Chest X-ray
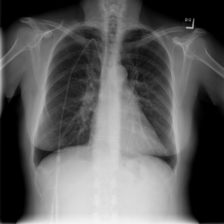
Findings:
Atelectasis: negative
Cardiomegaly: negative
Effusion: negative
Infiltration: negative
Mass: negative
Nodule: negative
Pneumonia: negative
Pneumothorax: negative
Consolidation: negative
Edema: negative
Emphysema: negative
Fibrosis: negative
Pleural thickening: negative
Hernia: negative